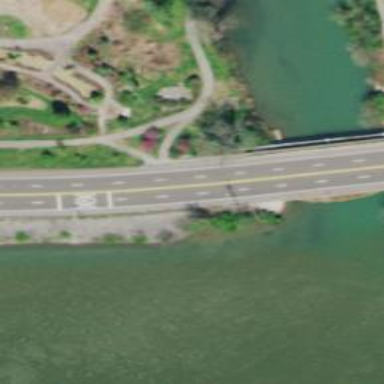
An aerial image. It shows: Trunk road bridge.